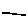
Label: line